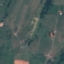
Land use / land cover class: Pasture